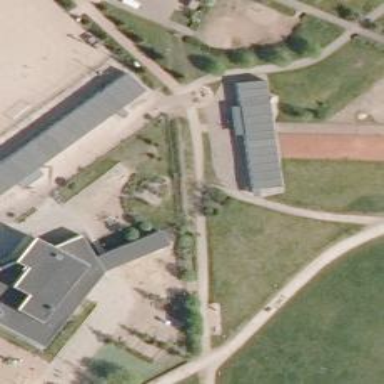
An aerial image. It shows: Fitness station in leisure land.